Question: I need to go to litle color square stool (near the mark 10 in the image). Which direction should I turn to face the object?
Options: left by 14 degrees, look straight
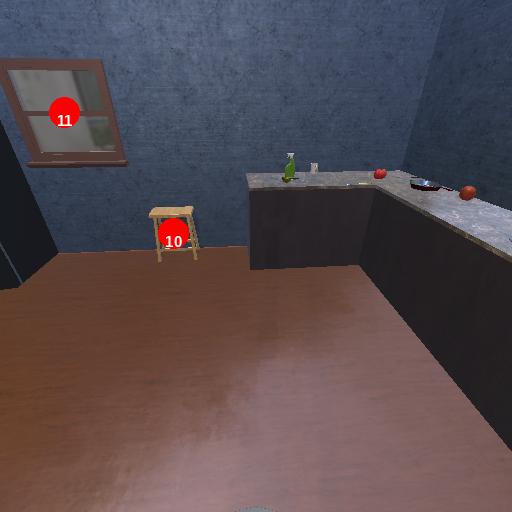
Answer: left by 14 degrees